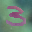
Label: 3